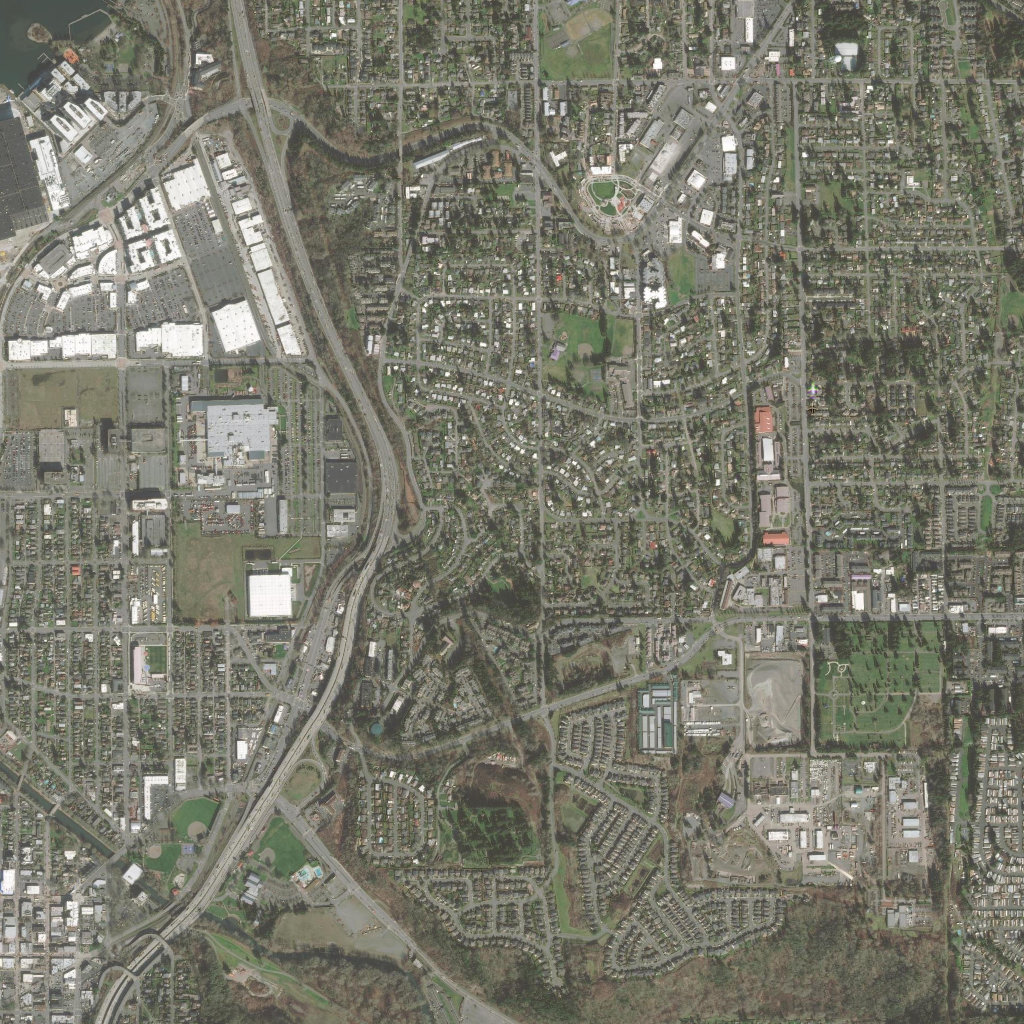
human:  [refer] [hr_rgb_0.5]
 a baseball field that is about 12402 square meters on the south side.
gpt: <box>[[16, 77, 21, 82, 0]]</box>